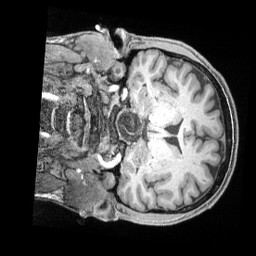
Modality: T1w
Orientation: coronal
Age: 40
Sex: male
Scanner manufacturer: siemens
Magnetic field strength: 3 T
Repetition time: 2 s
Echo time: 0.00211 s